Question: When you embed a YouTube video in a page, there is a big play button in the middle of it which plays the video when clicked. For example:

Is there a way that I can capture this click event before it plays the video and divert it to do something else?
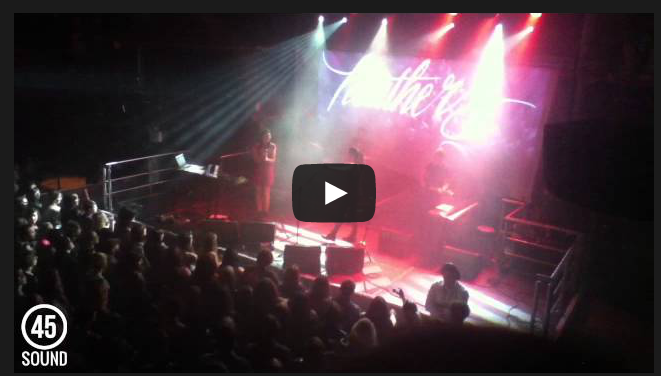
Answer: You can put something on top of it..it can link or execute some code
If Youtube player is Flash ..then you need to add the parameter
wmode=transparent to the player embed-code
this will prevent the Flash to stay on top.
Officially its against Youtube's rules (T.O.S.) to overlay anything on top
even worse if it misleads the visitor...who thinks he will play the video
but gets redirected to something else.
Make at least shure that clicking the play-video button will indeed play that video.